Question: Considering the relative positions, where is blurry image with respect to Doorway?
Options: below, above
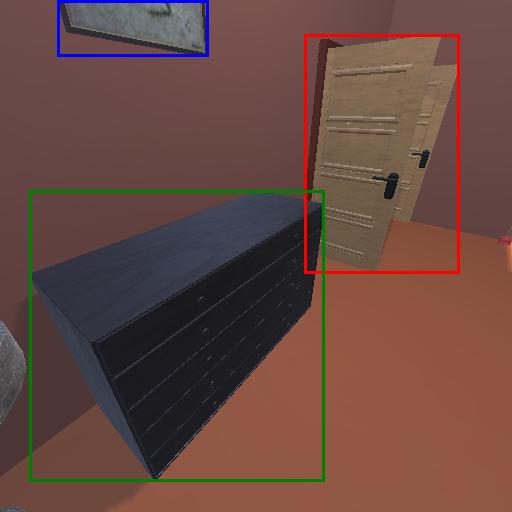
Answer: below